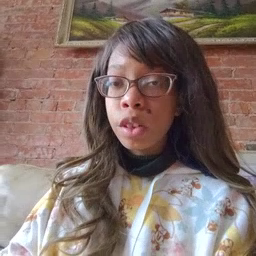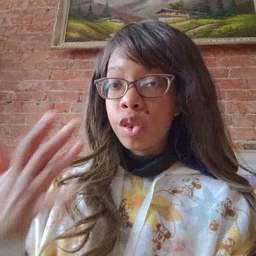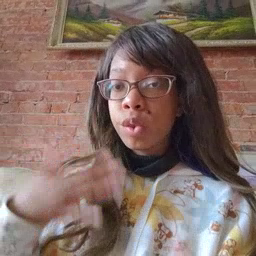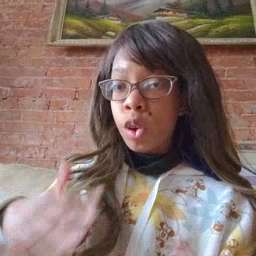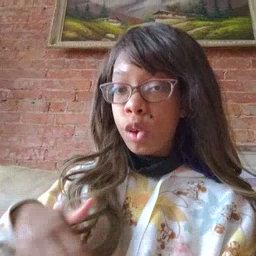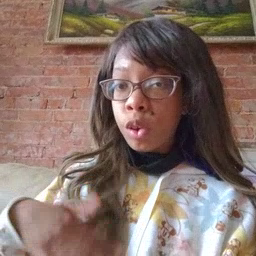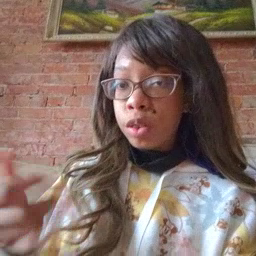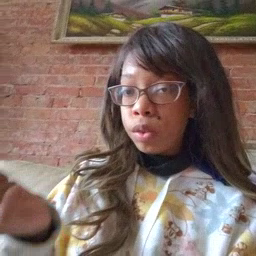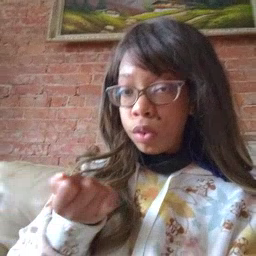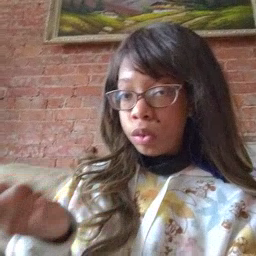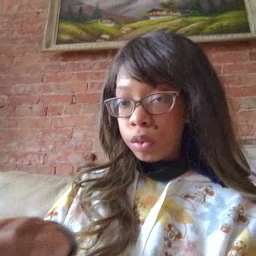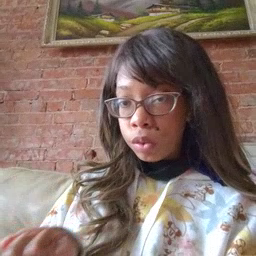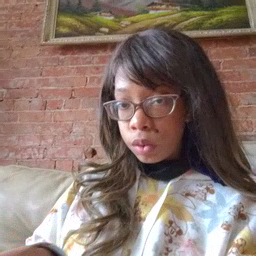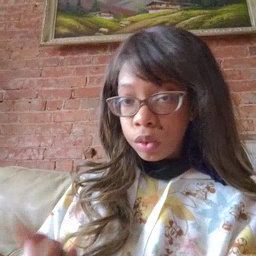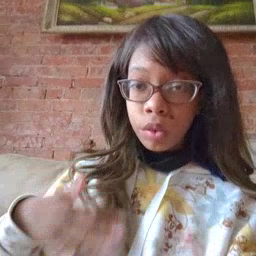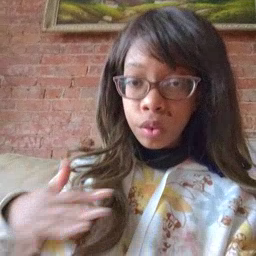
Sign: drawer